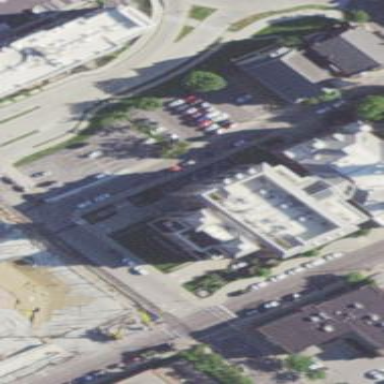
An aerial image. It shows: Public courthouse with Victorian architecture.